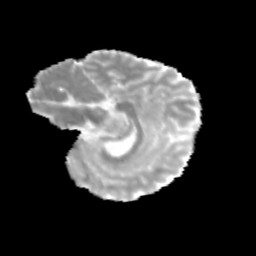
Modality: MD
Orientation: sagittal
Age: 12
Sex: female
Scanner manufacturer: siemens
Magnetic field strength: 3 T
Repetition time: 3.8 s
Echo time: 0.07 s